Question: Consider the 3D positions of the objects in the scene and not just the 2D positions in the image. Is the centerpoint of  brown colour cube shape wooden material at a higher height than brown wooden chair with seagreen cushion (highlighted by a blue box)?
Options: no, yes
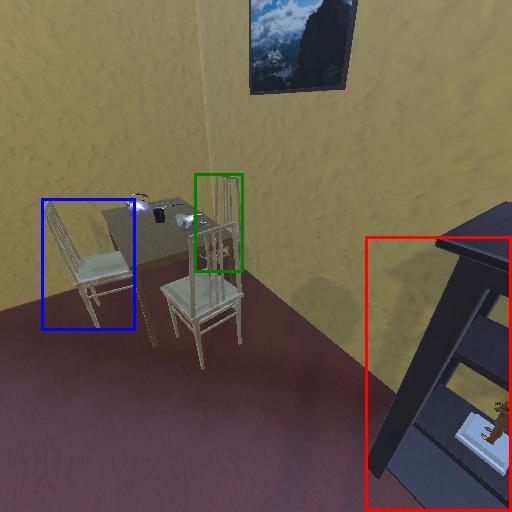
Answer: no